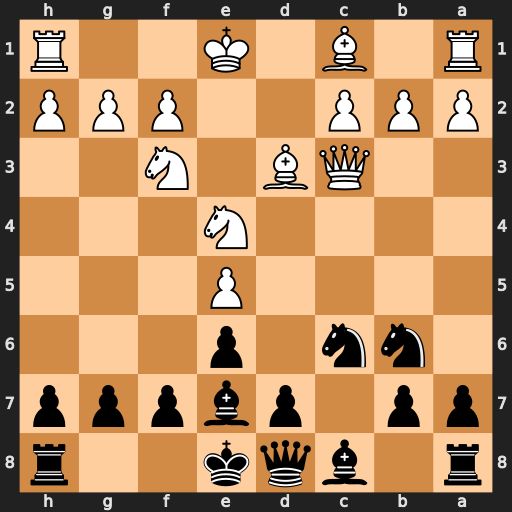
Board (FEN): r1bqk2r/pp1pbppp/1nn1p3/4P3/4N3/2QB1N2/PPP2PPP/R1B1K2R
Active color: b
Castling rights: KQkq
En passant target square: -
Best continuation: Bb4 Qxb4 Nxb4